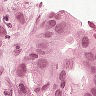
Metastatic tissue present: yes